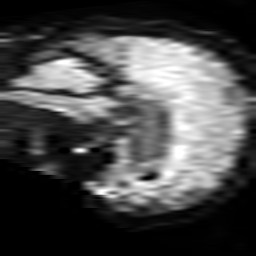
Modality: TRACE
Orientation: sagittal
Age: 72
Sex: female
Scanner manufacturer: philips
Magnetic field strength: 3 T
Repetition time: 4.296 s
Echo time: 0.07459 s